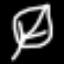
Label: leaf